Question: I am currently writing a script to find the closest 'GeoPoint' (from a list of 'GeoPoints' located on our servers) relative to the user, however I came across and interesting idea on limiting results even further.
I am wondering if it is possible to take the Users current line-of-site, maybe using the 'Compass' in order to ignore 'GeoPoint'(s) that may or may not be closer to the user located behind them. I am not looking for this code to be written for me, just a nudge in the right direction or any suggestions, I have searched for the past couple days and am coming up empty.
In the exmaple picture below I want the results to show only GeoPoint(2):

The user goes to a location to take photos of at said location. In my Camera Activity I am writing a script to show a historic photo of one of the elements on-site relative to their location. All site-specific historic photos and their Coordinates have been retrieved and parsed using JSON.
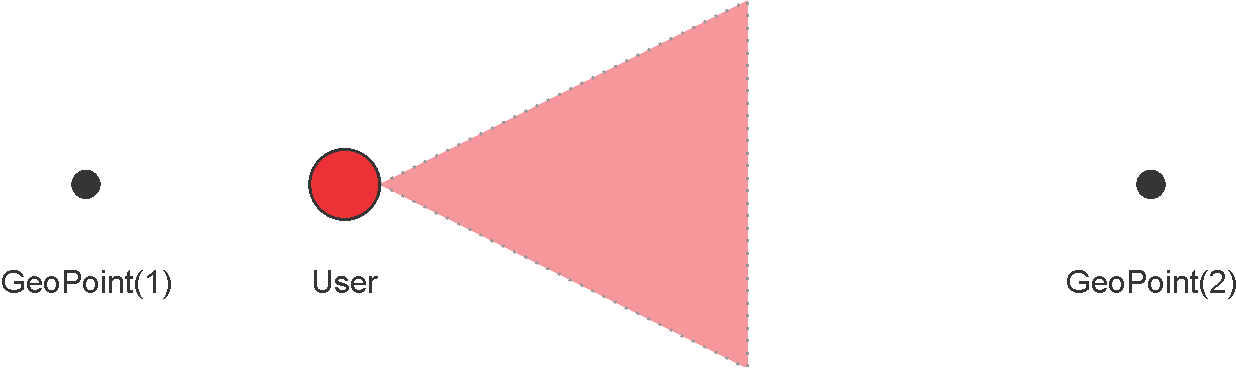
Answer: Have a look at <URL>.
Check the bearing and distance fall within your 'acceptable' range, whatever that may be (direction, line of sight...).